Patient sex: M
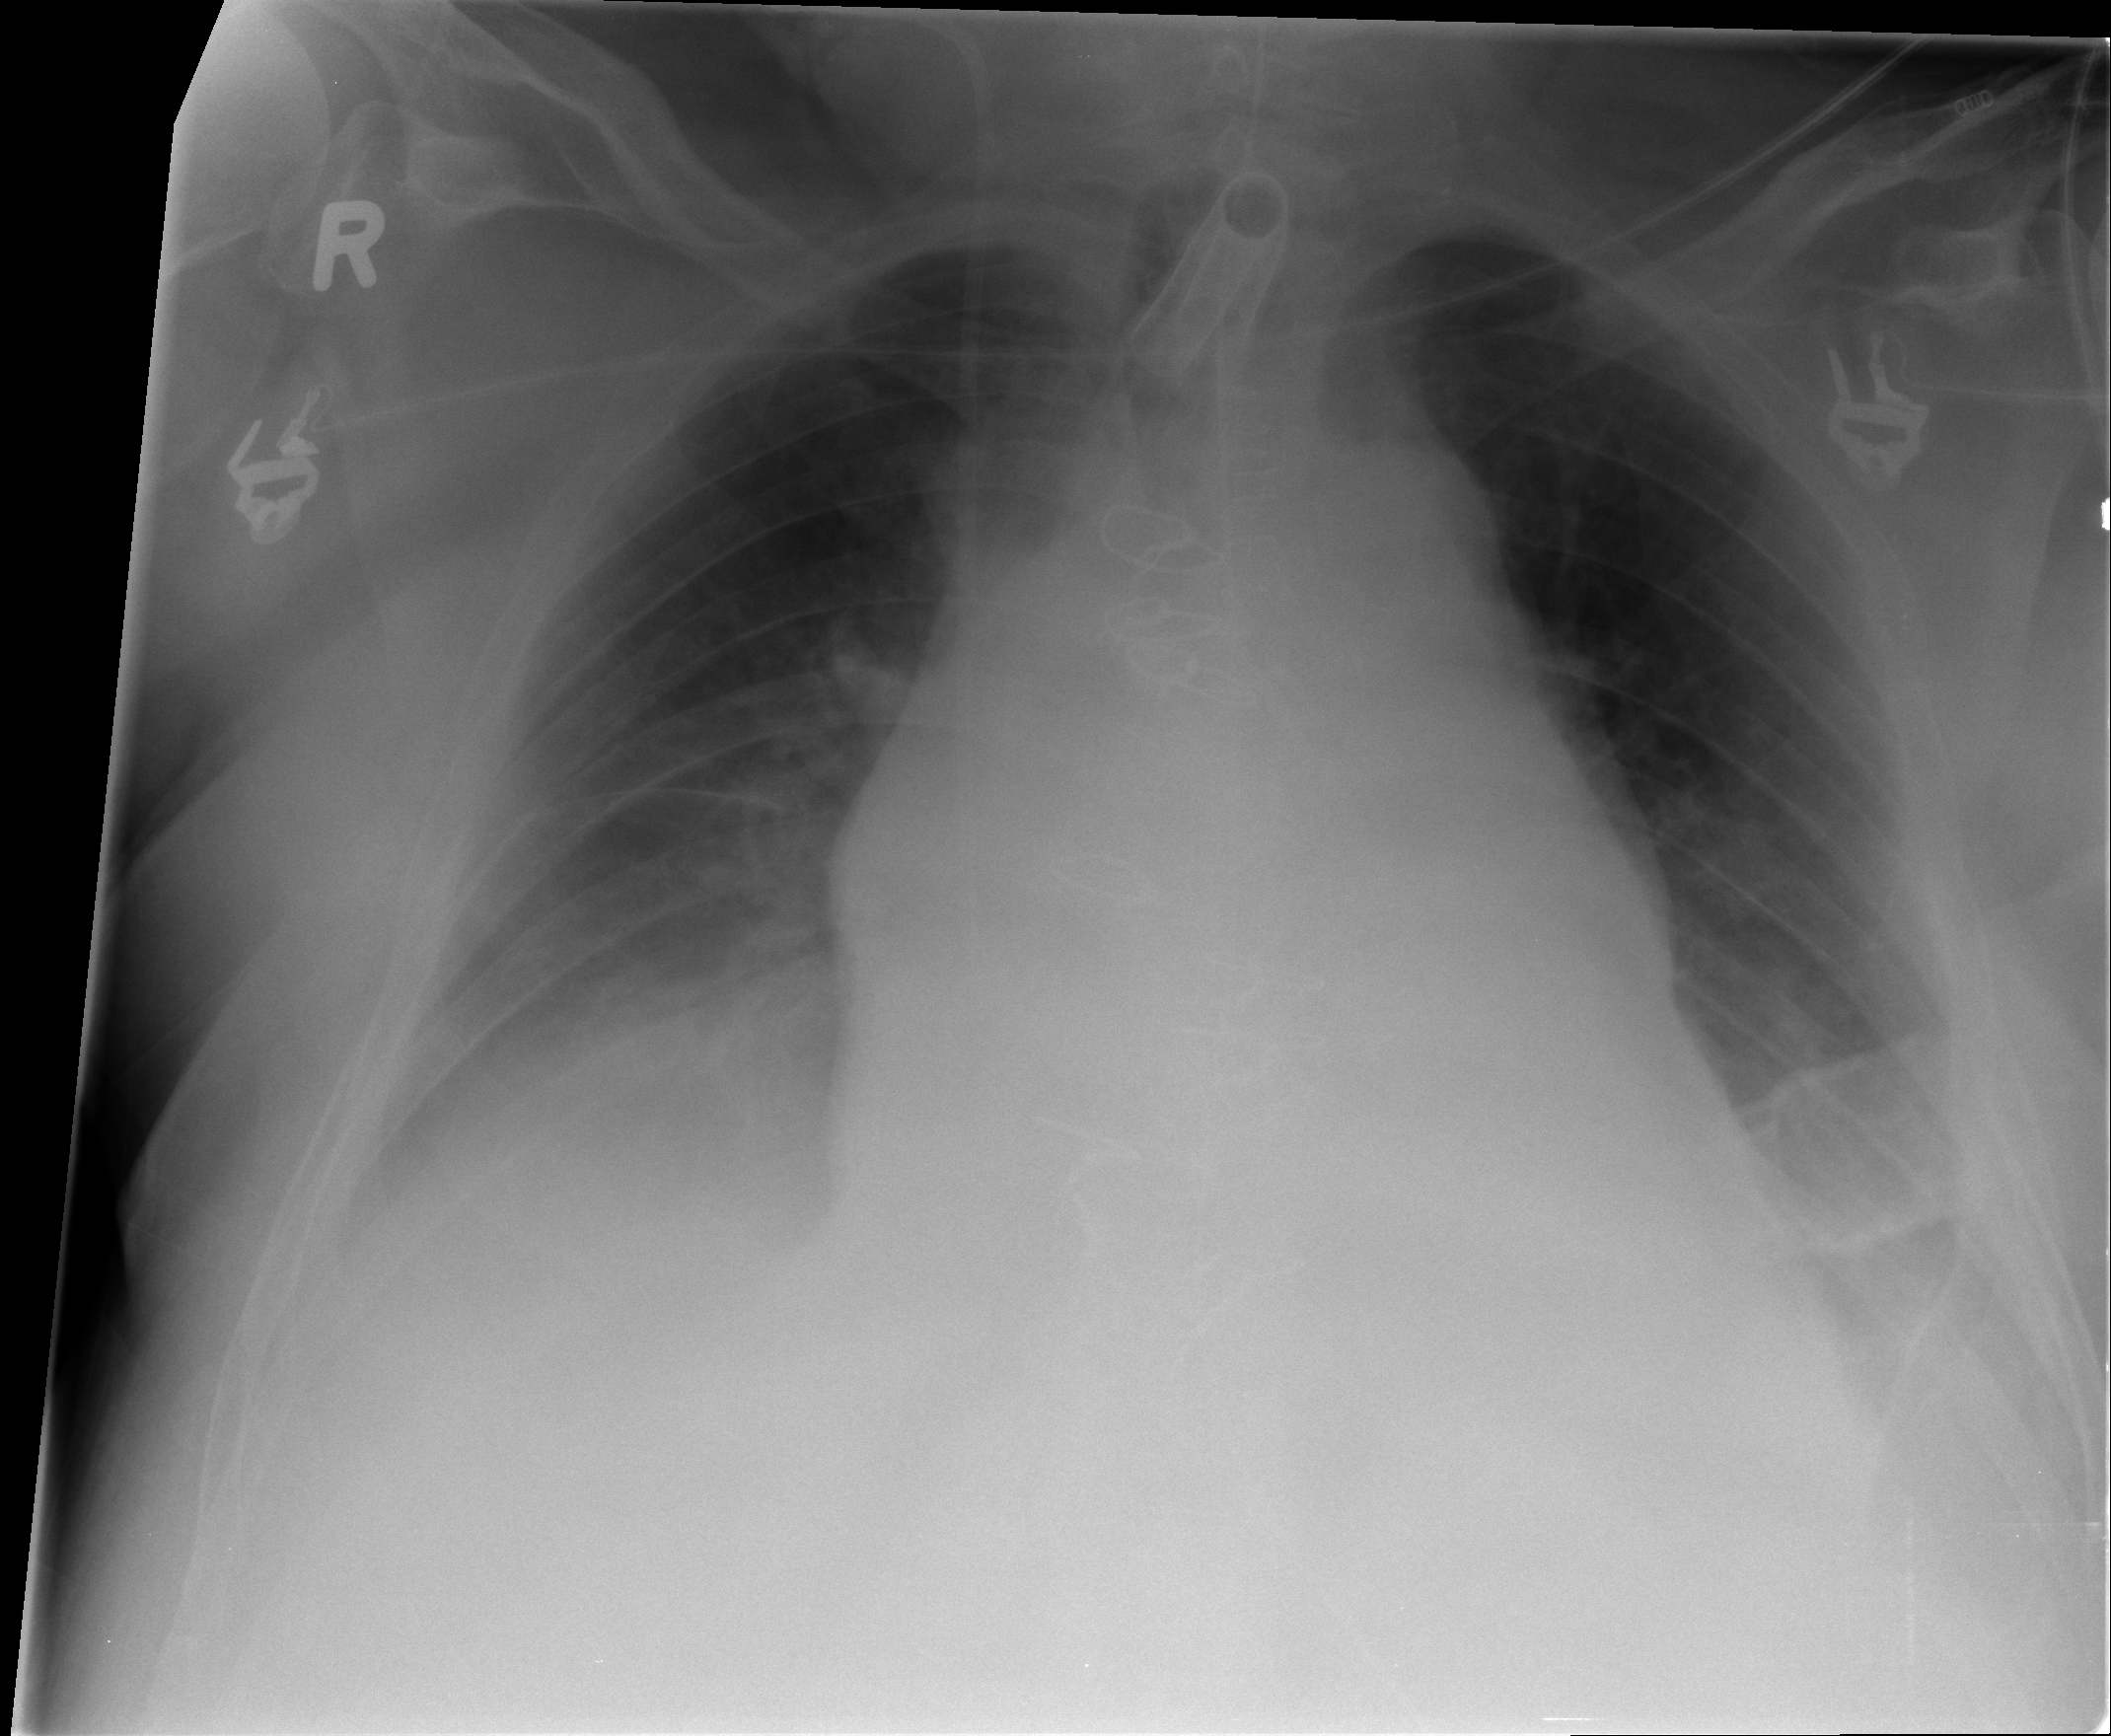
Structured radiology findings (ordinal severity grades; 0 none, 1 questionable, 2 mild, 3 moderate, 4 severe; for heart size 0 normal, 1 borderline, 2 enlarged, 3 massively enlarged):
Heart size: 2
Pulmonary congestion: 2
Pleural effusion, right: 2
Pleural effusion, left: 2
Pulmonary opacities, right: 0
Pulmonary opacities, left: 0
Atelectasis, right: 2
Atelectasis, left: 2